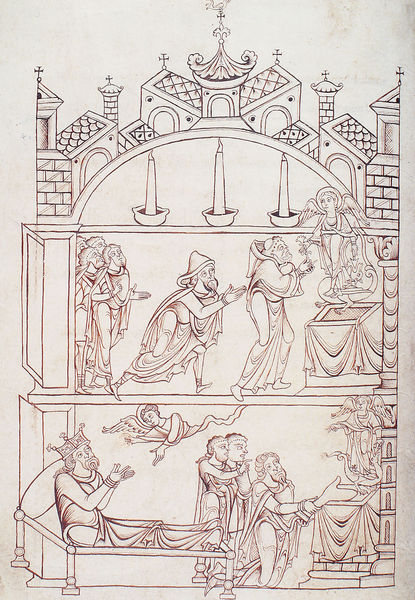
Titel: Kartular des Robert von Torigny, Mont-Saint-Michel
Institution: Avranches, Bibliothèque Municipale
Schlagwörter: stadt, skizze, zeichnung, dach, gebäude, haus, architektur, steine, krone, engel, dächer, linien, kaiser, könig, kerze, bett, kerzen, leuchter, burg, türme, illustration, gebet, flehen, mittelalter, mönch, mönche, heilige, empfangen, anbetung, bitten, etage, schwaz-weiß, #mönch